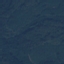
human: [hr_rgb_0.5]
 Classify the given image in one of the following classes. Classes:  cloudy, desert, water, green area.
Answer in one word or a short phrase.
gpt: green area